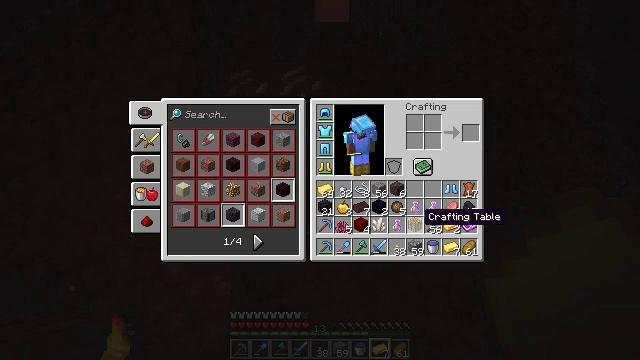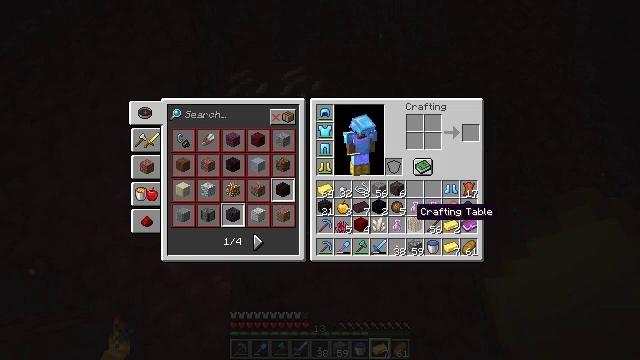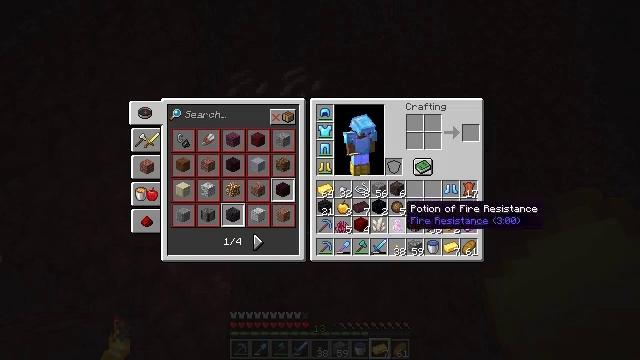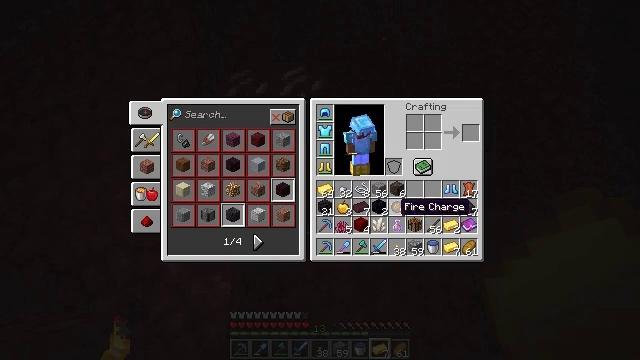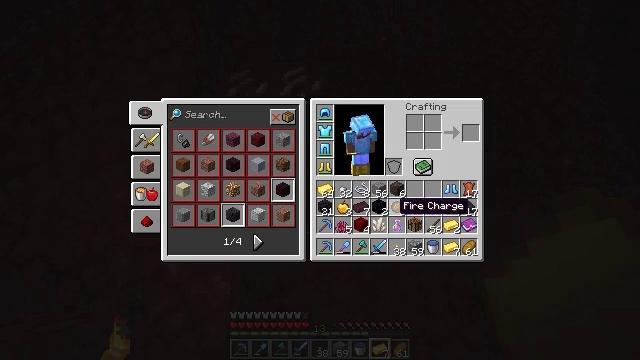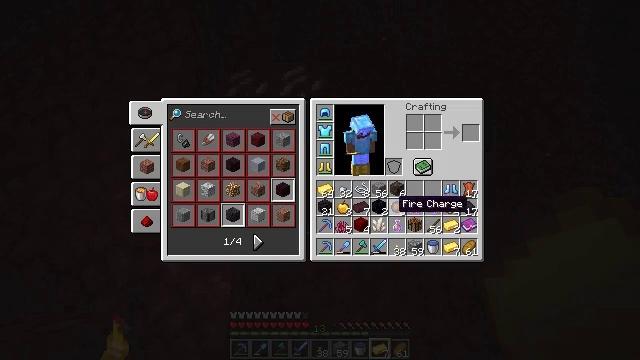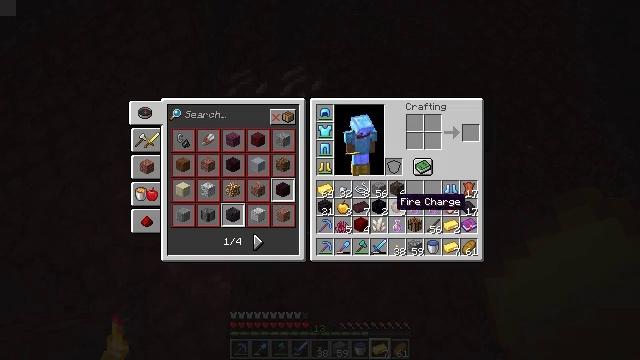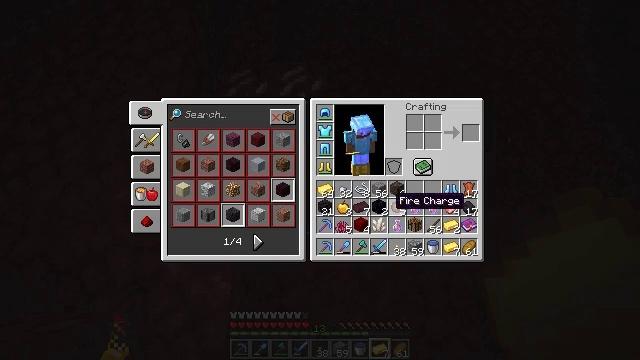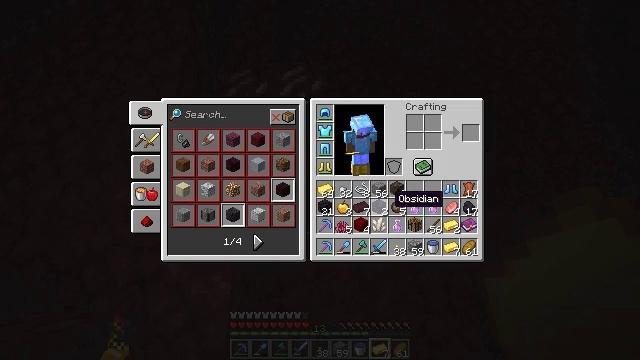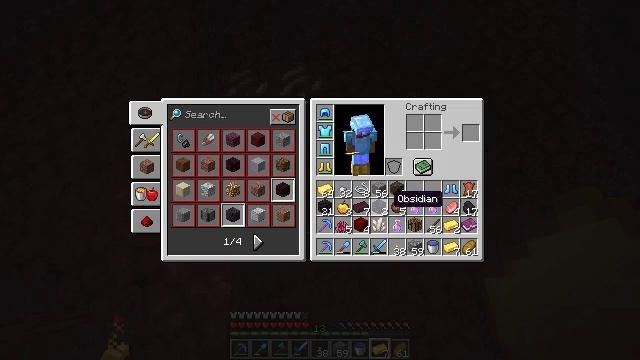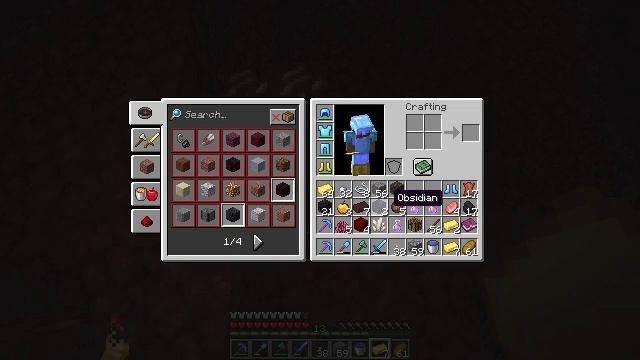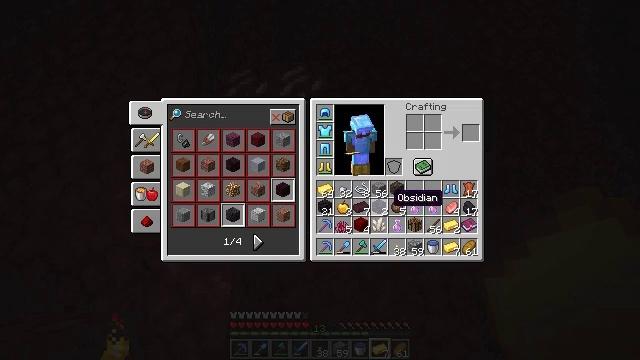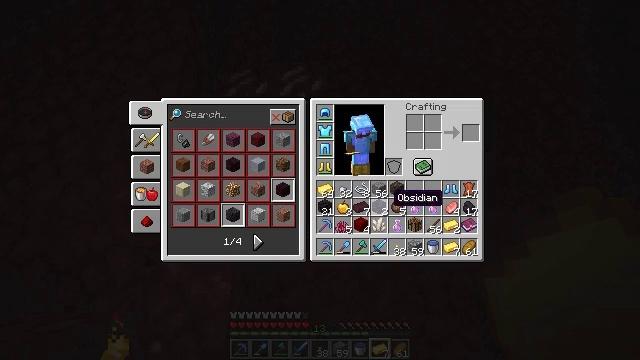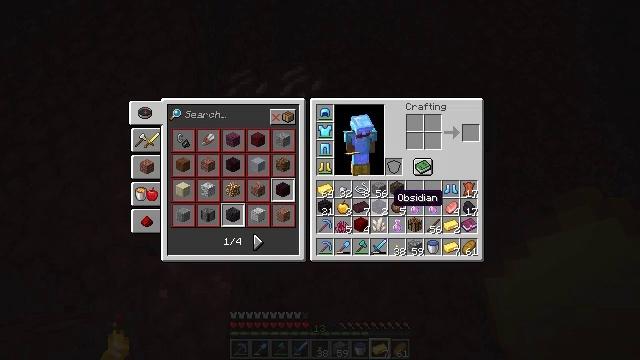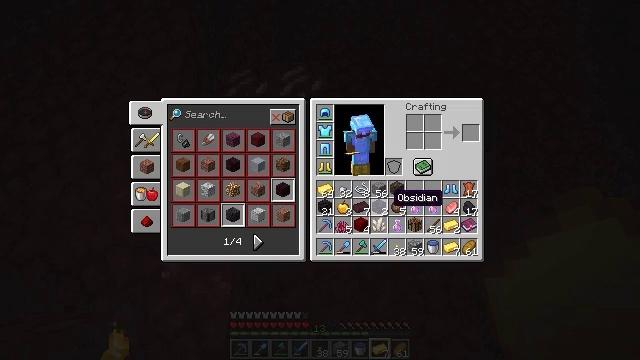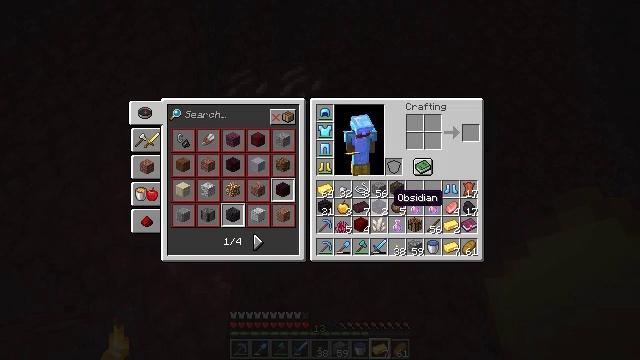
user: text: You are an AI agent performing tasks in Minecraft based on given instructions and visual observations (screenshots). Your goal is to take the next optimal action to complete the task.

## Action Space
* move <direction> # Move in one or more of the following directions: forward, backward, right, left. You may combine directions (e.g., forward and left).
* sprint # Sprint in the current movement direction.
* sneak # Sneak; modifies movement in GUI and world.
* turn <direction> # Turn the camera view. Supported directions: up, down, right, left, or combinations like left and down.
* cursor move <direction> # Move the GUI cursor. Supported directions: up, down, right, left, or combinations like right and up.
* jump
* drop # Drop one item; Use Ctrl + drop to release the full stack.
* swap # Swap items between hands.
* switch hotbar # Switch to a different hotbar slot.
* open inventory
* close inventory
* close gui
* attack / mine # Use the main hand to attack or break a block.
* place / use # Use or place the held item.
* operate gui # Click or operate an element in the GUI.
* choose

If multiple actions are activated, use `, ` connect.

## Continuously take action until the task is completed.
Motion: motion action
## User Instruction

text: Remove a nether wart block from the inventory.
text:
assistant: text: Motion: cursor move left
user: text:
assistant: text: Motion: cursor move left
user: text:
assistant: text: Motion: no_op
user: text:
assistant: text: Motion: no_op
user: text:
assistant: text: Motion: no_op
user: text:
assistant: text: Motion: no_op
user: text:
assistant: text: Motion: no_op
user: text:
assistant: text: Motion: no_op
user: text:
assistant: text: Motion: no_op
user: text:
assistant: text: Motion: no_op
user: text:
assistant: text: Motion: no_op
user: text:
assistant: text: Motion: no_op
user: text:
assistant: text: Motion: no_op
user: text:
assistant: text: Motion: no_op
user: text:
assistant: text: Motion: no_op
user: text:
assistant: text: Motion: no_op
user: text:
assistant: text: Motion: no_op
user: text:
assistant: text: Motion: no_op
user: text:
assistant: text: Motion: no_op
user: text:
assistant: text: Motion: no_op
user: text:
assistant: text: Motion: no_op
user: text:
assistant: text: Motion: no_op
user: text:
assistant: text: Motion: no_op
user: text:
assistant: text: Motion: no_op
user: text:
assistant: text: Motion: no_op
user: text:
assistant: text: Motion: cursor move left
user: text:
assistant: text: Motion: no_op
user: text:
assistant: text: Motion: no_op
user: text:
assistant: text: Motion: no_op
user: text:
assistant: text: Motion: no_op